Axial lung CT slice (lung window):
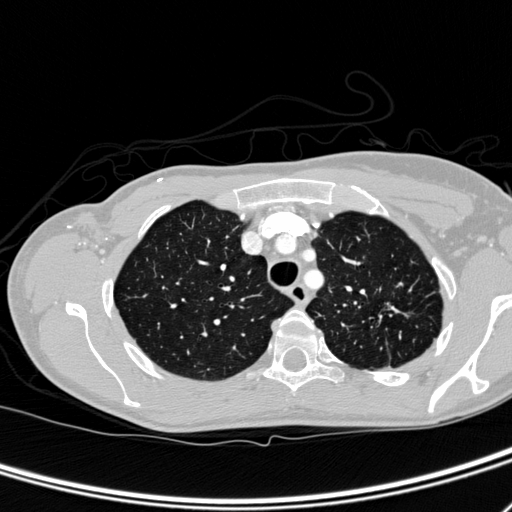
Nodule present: no